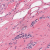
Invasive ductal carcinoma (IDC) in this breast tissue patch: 0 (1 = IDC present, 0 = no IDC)